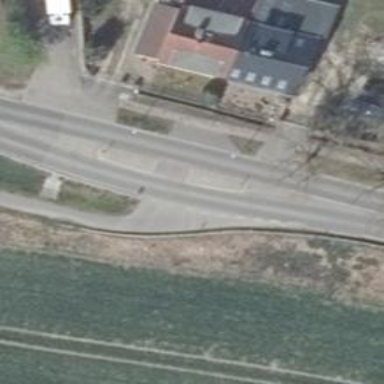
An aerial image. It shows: Unmarked crossing with pedestrian island.